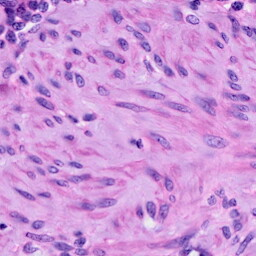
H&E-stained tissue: Cervix